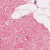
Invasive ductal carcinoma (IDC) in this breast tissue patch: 0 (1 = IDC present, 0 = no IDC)